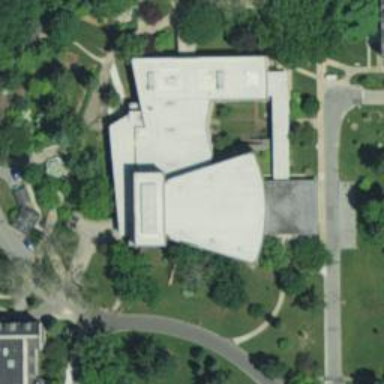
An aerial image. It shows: College building.